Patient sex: M
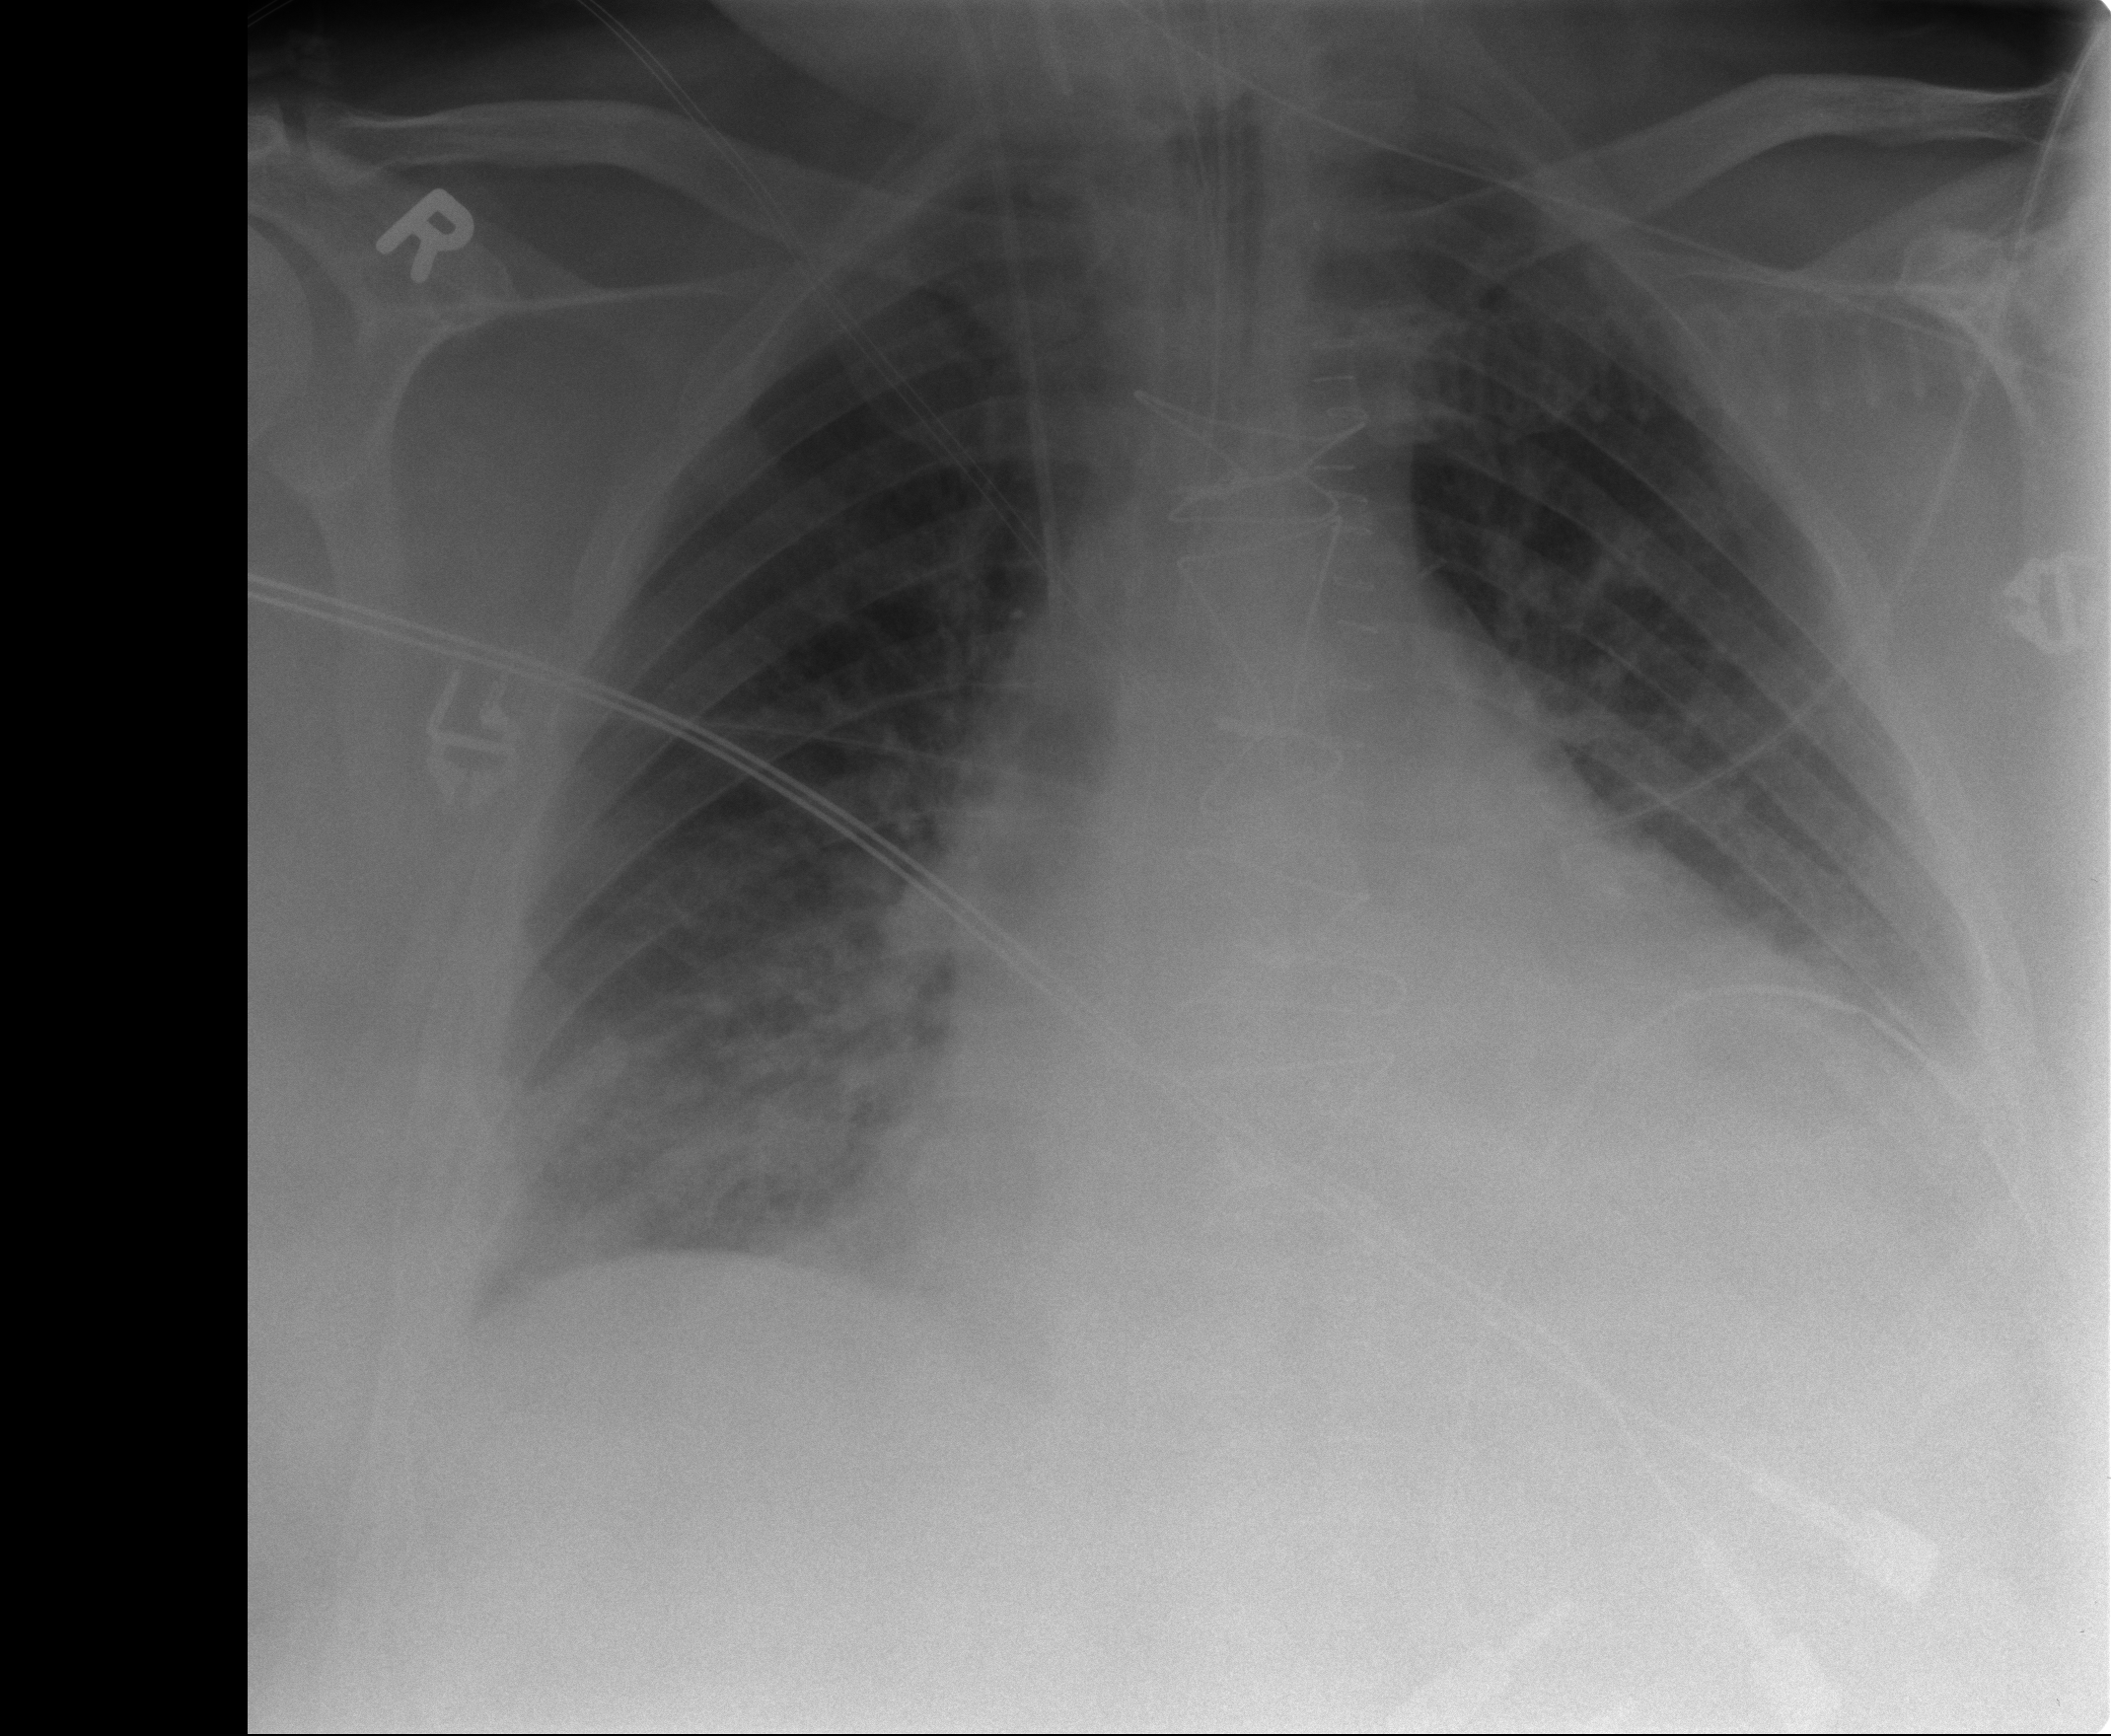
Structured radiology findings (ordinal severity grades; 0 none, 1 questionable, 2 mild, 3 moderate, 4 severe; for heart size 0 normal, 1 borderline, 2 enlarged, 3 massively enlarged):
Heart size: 3
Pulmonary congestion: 2
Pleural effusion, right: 1
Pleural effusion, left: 2
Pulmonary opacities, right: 0
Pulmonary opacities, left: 0
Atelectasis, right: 2
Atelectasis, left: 2